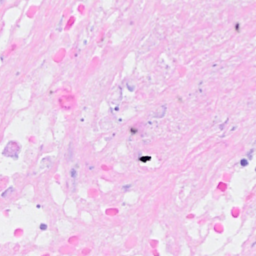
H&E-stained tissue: Breast